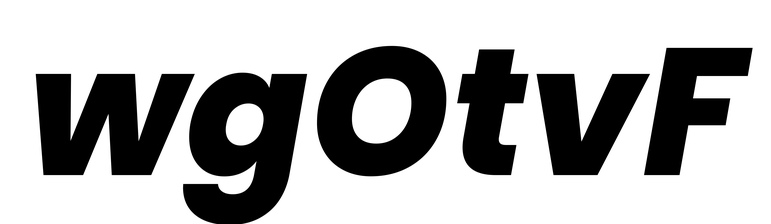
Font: Poppins-ExtraBoldItalic